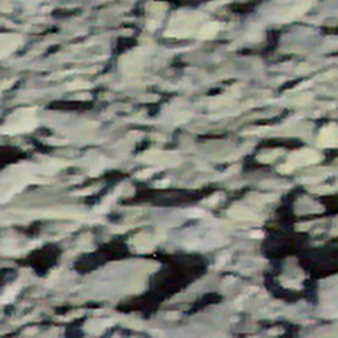
Label: other